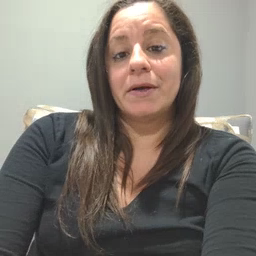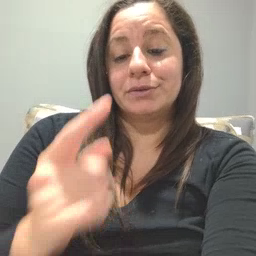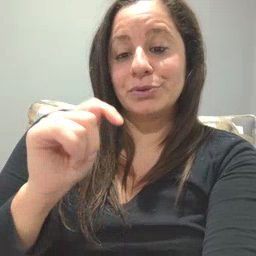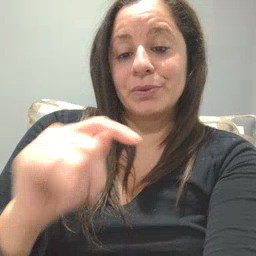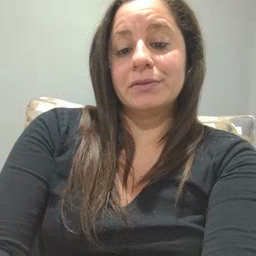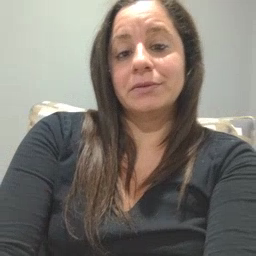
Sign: toy